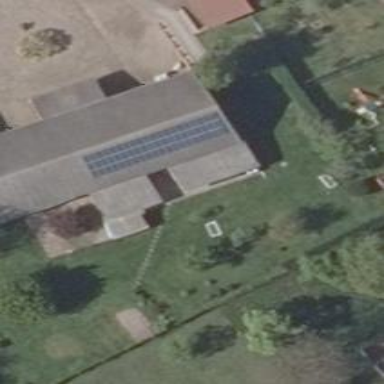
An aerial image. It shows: Small solar photovoltaic panel generator is producing electricity.